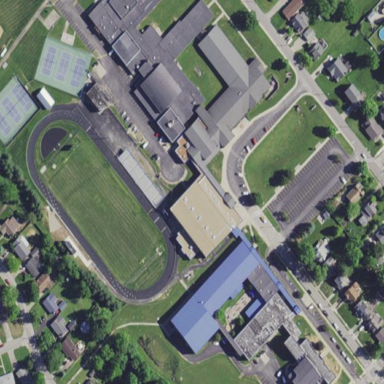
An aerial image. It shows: School.